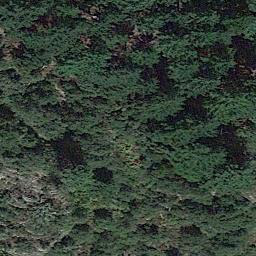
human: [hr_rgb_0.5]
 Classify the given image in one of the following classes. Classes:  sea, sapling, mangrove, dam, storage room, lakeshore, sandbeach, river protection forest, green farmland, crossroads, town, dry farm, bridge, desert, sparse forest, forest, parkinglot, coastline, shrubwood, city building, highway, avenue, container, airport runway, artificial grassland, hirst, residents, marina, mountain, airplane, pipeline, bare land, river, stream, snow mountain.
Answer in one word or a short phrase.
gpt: forest